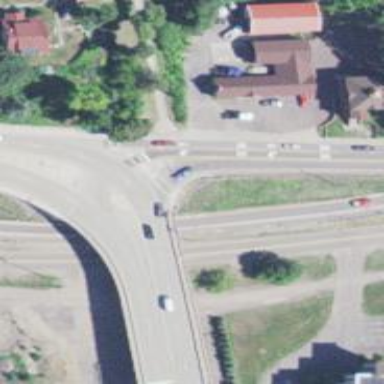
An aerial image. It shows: Secondary link road with asphalt surface.